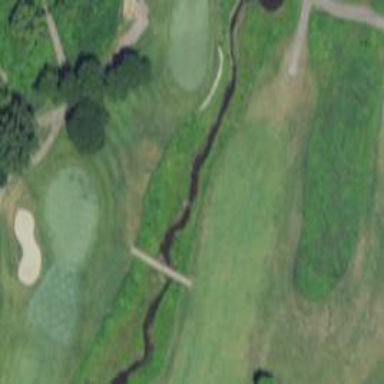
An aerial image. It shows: View of golf hole.